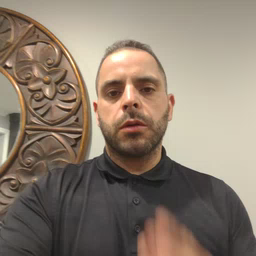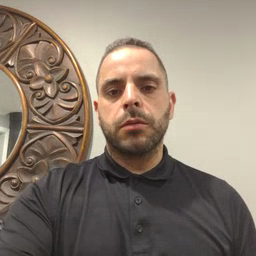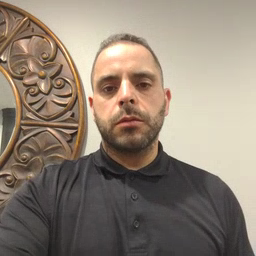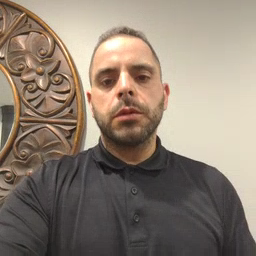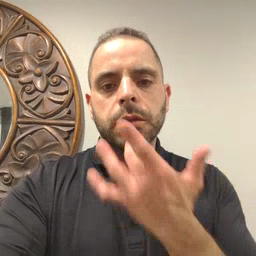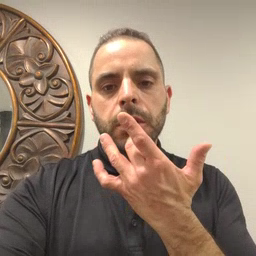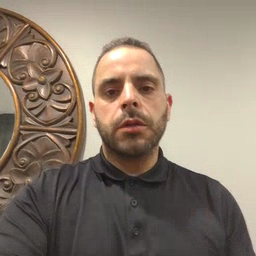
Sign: taste